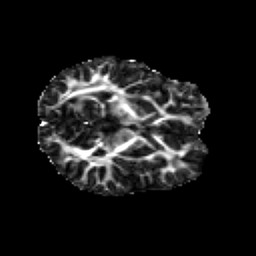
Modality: FA
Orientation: axial
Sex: male
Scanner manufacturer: siemens
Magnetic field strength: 3 T
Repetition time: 5 s
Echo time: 0.071 s